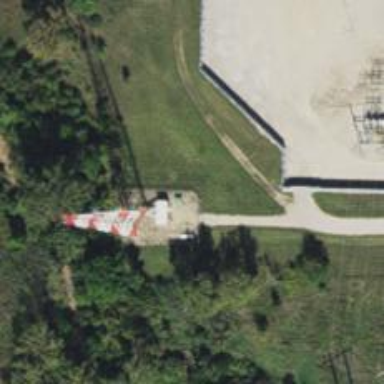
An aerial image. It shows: Communication mast tower.